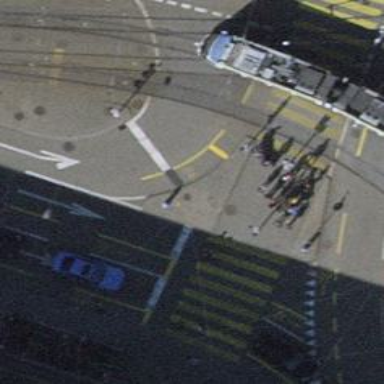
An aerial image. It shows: Kerb barrier.